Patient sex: F
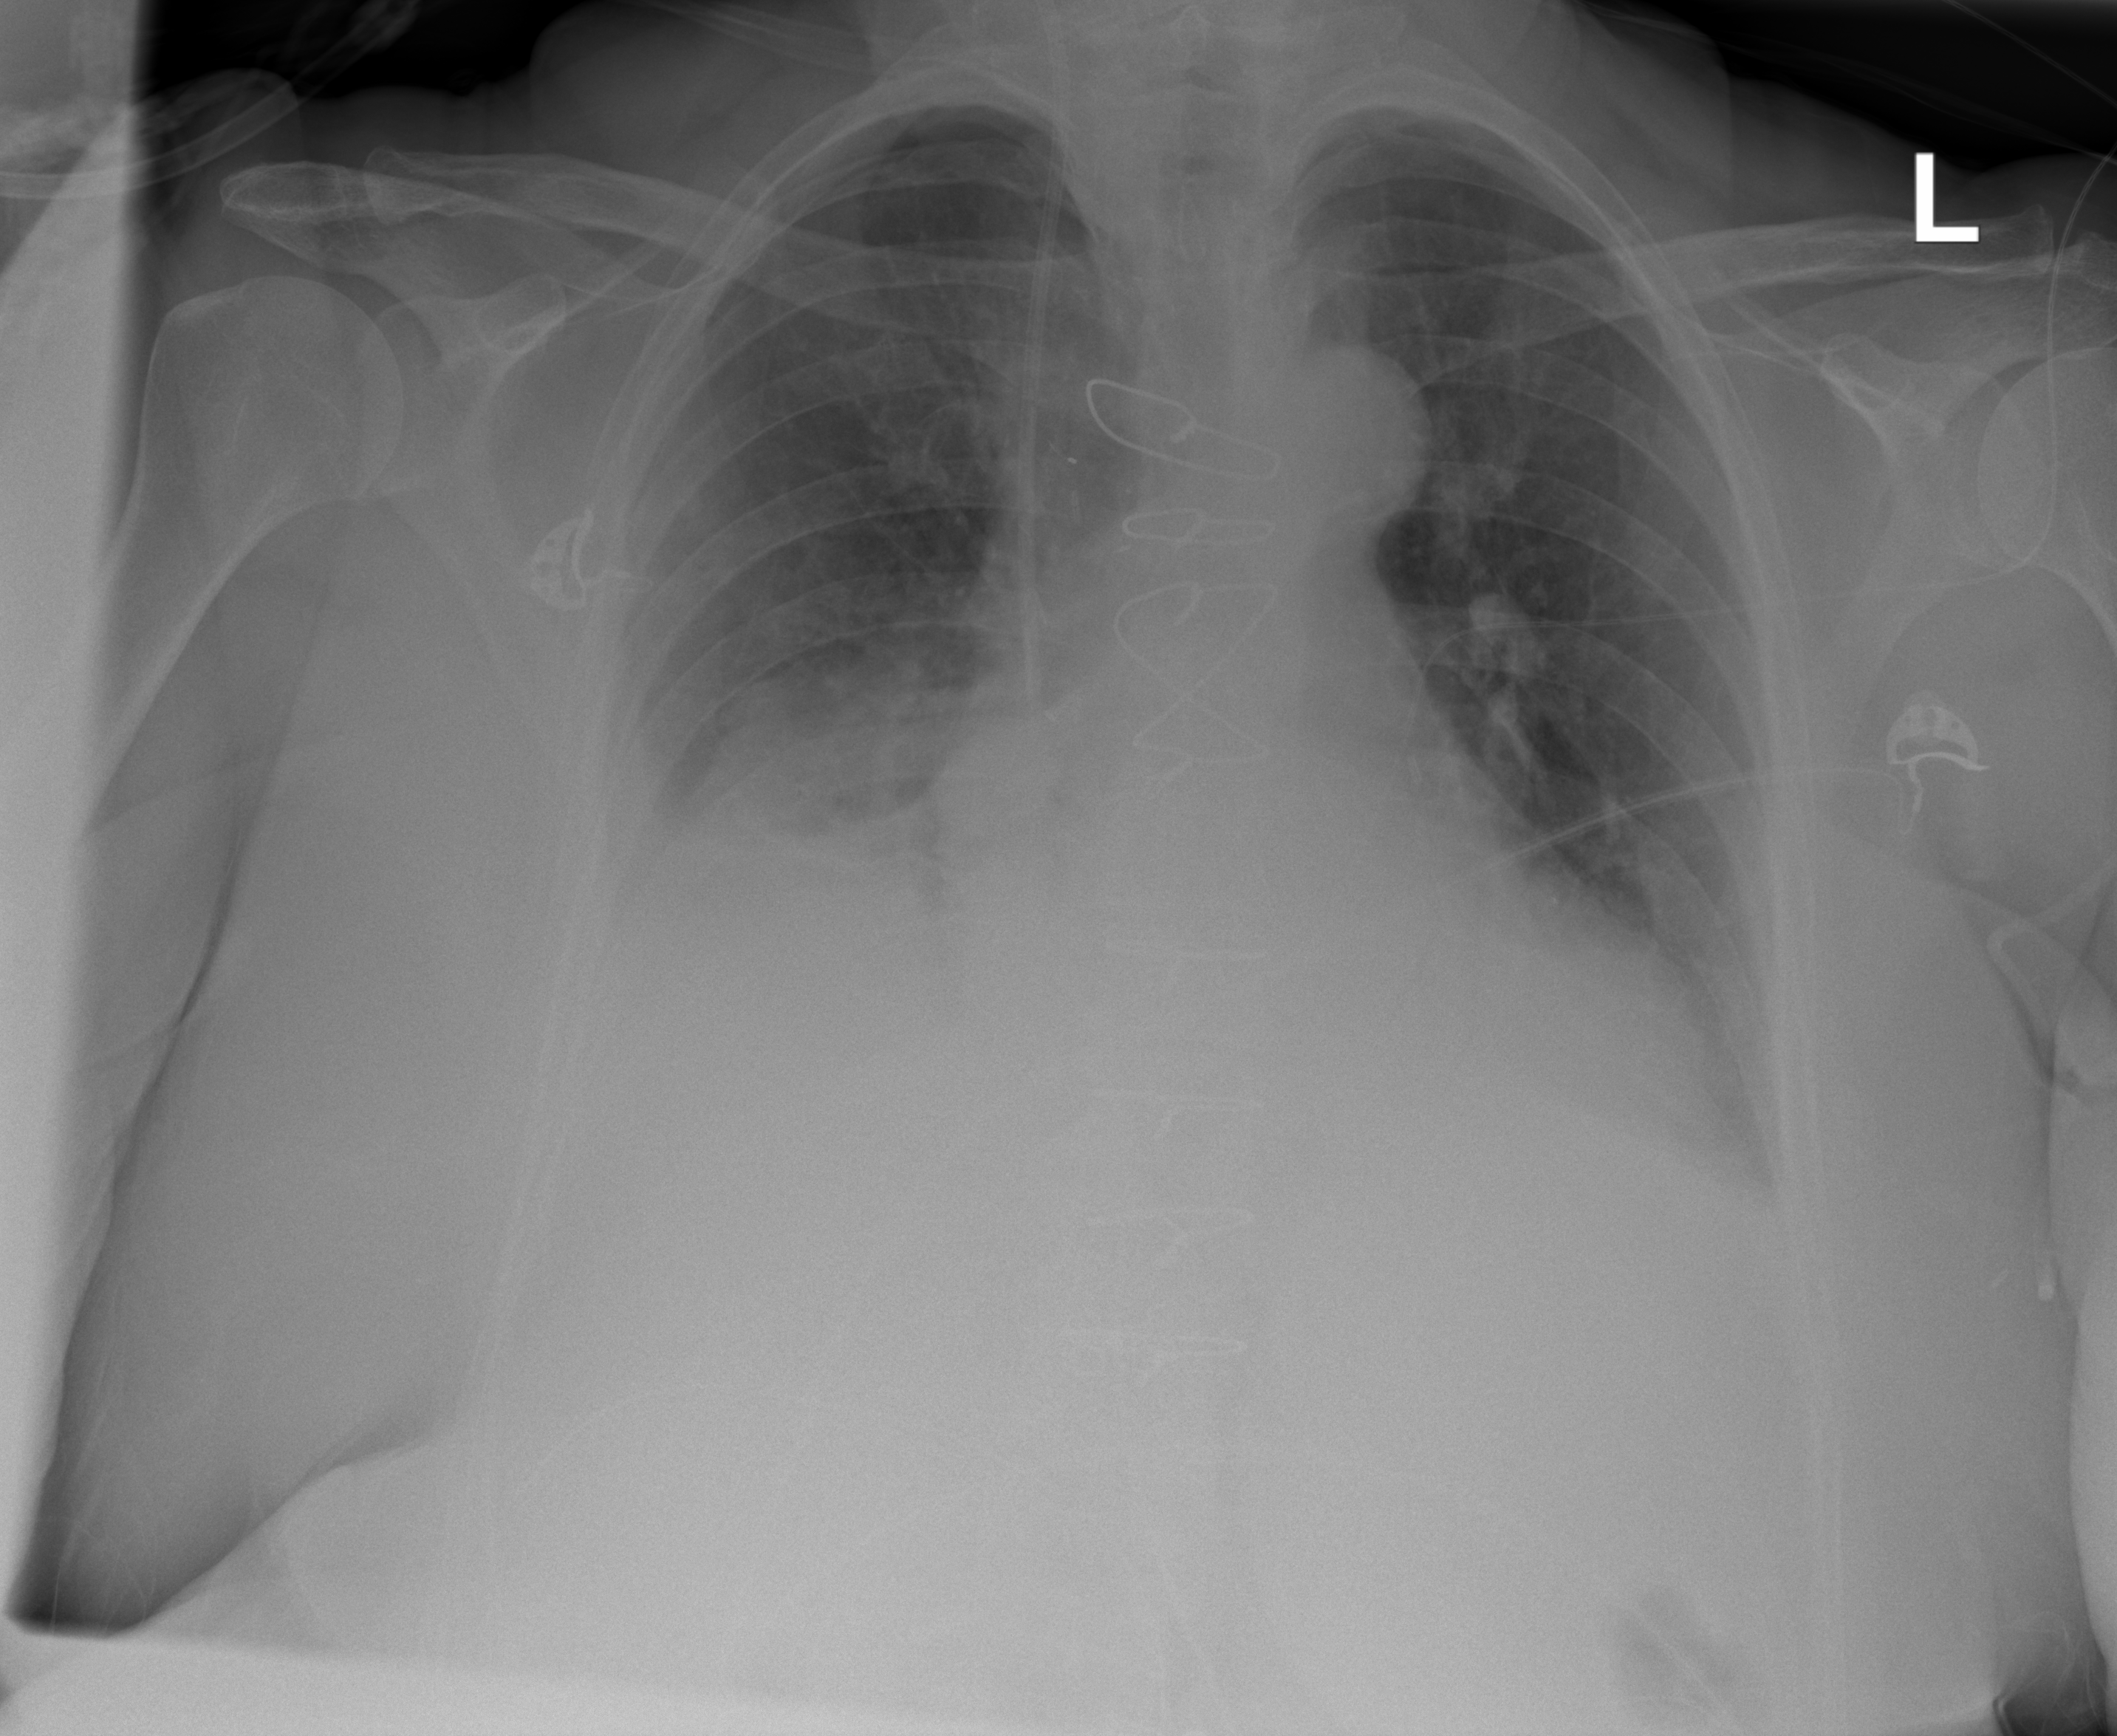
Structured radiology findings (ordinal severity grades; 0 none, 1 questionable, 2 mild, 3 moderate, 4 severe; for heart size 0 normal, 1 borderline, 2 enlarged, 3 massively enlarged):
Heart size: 0
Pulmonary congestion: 3
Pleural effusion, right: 2
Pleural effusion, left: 1
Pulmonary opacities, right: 1
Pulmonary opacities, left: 0
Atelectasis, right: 2
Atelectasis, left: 1